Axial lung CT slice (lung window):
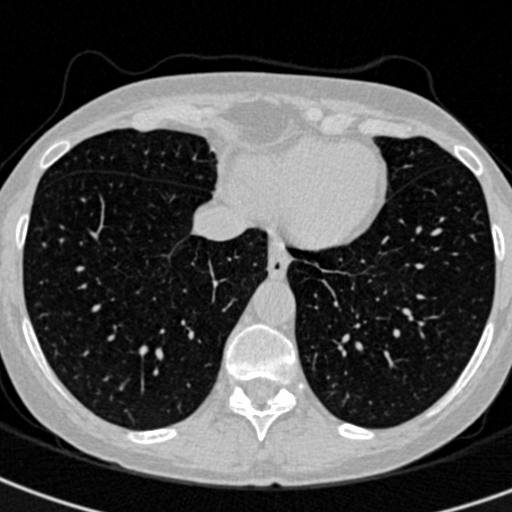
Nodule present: no